Question: I need to be able to detect when the boundaries of an element are in the viewport - easy enough. To do this I'm using jQuery's 'scroll' event. After setting up a basic test, I noticed that the value that 'window.scrollY' and 'window.pageYOffset' returns is inaccurate.

The height of each 'div' is 1000px, but my 'window.scrollY' and 'window.pageYOffset' returns 756 ?
Any ideas? Is there something that I'm missing?
(This seems to be the case in the newest version of Chrome & Firefox)
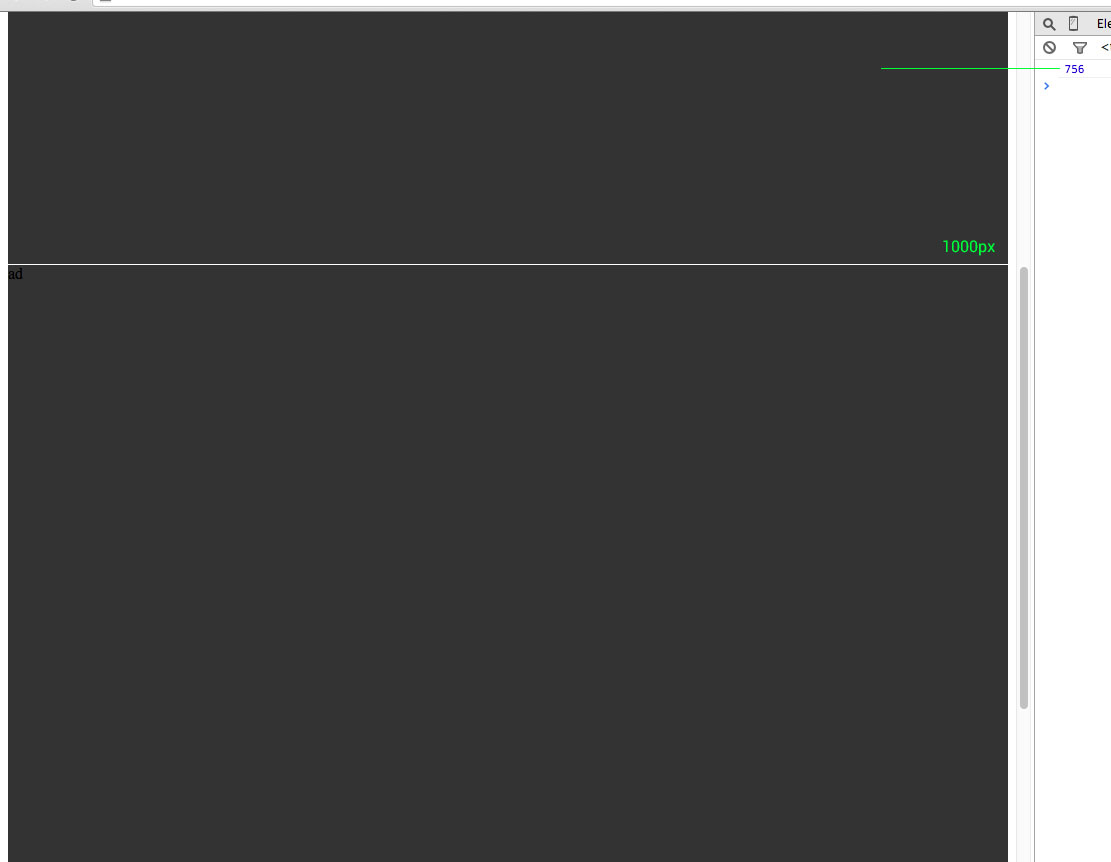
Answer: Unless you need to support IE7 or something, you shouldn't be using those elements to determine if something is in the viewport or not. Something like this is far superior:
'''
function isInWindow(el){
var rect = el.getBoundingClientRect(),
$window = $(window);
return (
(rect.top >= 0) &&
(rect.left >= 0) &&
(rect.right <= $window.width()) &&
(rect.bottom <= $window.height())
);
}
isInWindow($element.get(0));
// or for multiple
$element.each(function(){
isInWindow(this);
});
'''
I know you're probably still curious about why the values are different, but this should get you to your goal of whether in browser window or not.